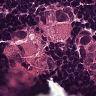
Metastatic tissue present: yes